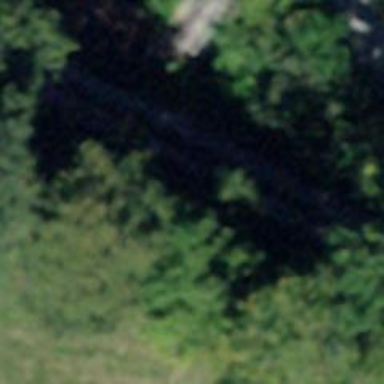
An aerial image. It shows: Track road with grade3 tracktype.